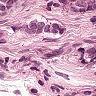
Metastatic tissue present: yes